Question:
I'd like to add more information to the New Relic Web Transaction screen. The current trace aggregates at the IIS level, and I was wondering if I can use the .Net API to add more custom detail to this transaction, like method level timings with PostSharp. Is it possible to do this with the API?
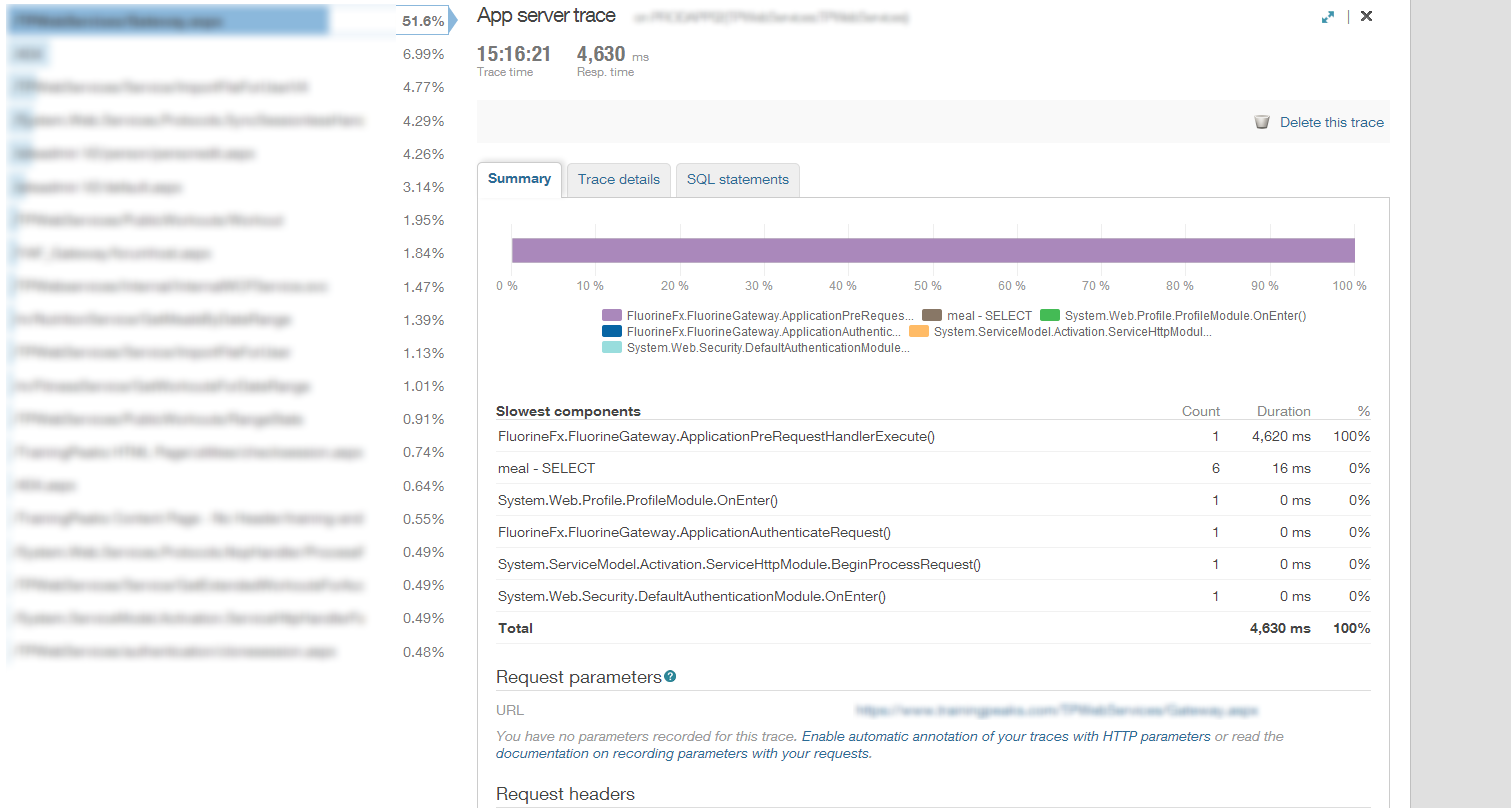
Answer: The New Relic .NET agent supports several ways to get more detailed insight into your transactions' performance. For web transactions that use properly instantiated HttpObjects, you can add tracer factories to a custom instrumentation file:
<URL>
You might try adding some tracer factories for custom methods you want to instrument.
Another approach is to use the full .NET API:
<URL>
Many of the methods currently only support web transactions but a few can be incorporated into a non-web app, like a standalone WCF service. The API allows you to record timing metrics among other information, such as custom error reporting.
Yet another way to get more information on where your application spends its time is the new Thread Profiler feature, available in recent versions of the agent. Thread Profiles give you a statistical look at the "hotspots" in your running application:
<URL>